Interaction volume radius: 10 \u00c5
Interaction volume height: 20 \u00c5
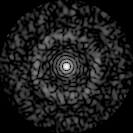
Disorder parameter: 0.8448